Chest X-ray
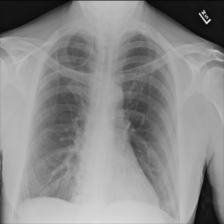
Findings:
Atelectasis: negative
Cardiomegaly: negative
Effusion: negative
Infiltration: negative
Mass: negative
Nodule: negative
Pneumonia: negative
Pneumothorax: negative
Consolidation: negative
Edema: negative
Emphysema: negative
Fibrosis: negative
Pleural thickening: negative
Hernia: negative